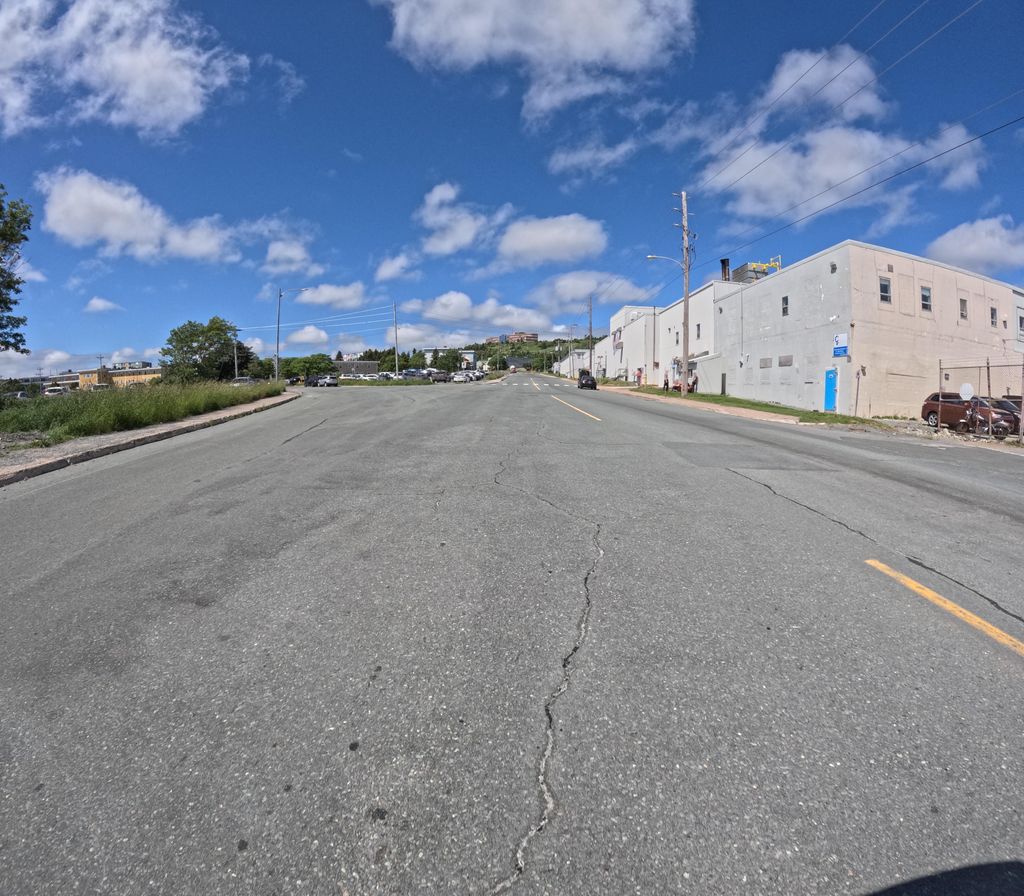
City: st_johns